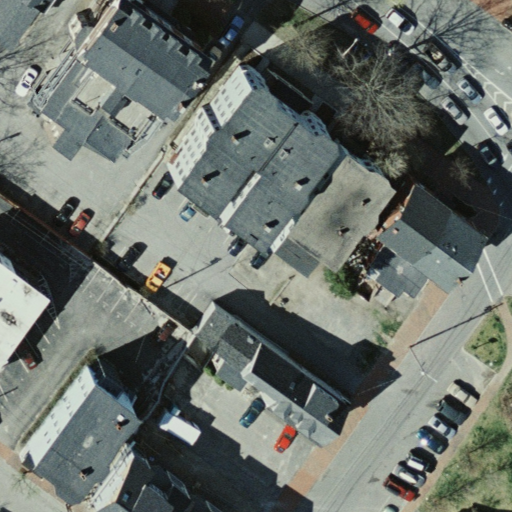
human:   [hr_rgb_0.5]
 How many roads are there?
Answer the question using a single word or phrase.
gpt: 5

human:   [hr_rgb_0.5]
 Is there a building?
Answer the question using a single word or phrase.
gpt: yes

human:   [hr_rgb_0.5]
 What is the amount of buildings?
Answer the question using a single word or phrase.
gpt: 2

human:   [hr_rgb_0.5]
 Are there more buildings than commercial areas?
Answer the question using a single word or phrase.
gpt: yes

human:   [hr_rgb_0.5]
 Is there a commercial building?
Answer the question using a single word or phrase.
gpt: no

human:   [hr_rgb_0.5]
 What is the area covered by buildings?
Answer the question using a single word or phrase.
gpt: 580m2

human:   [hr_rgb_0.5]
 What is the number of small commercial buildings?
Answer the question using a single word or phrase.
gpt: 0

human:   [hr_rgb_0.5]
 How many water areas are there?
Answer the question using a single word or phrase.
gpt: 0

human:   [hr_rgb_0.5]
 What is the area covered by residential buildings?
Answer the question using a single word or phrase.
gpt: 580m2

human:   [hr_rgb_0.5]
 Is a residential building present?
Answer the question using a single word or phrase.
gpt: yes

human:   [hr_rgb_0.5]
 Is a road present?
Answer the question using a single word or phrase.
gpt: yes

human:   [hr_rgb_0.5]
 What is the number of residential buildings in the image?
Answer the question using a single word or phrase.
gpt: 2

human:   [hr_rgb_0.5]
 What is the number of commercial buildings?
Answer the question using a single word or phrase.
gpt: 0

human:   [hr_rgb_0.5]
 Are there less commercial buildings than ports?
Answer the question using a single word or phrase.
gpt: no

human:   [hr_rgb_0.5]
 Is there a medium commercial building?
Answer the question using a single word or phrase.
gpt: no

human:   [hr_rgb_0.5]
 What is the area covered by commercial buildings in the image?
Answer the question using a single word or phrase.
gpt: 0m2

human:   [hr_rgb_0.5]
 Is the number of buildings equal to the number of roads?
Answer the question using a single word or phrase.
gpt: no

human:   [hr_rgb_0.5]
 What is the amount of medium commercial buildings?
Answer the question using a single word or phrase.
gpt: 0

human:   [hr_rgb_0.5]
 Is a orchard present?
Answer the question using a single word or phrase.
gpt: no

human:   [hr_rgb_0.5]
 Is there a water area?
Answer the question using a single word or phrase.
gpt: no

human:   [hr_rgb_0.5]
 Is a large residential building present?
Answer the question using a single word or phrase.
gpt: no

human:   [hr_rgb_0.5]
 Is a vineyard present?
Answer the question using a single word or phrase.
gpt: no

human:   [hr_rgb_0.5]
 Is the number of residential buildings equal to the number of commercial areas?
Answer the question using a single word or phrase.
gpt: no

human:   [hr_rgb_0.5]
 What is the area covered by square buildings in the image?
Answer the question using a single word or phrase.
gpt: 0m2

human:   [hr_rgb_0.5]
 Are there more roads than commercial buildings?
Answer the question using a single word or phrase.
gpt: yes

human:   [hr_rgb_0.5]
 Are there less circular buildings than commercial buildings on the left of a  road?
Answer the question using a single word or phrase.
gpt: no

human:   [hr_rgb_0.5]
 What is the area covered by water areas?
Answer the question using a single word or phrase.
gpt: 0m2

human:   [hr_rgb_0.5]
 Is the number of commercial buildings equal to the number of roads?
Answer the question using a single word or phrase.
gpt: no

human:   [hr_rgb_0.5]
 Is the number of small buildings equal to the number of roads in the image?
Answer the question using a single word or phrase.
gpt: no

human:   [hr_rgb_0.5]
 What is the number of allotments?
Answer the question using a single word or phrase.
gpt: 0

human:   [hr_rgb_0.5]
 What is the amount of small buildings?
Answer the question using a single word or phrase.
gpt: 0

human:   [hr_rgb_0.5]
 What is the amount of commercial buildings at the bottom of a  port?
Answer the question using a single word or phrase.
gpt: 0

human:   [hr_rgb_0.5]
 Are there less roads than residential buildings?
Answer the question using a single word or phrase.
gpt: no

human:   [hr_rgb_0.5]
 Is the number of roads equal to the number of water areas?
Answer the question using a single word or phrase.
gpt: no

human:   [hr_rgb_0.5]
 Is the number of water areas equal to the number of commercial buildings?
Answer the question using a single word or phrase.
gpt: yes

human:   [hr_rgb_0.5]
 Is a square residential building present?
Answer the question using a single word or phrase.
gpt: no

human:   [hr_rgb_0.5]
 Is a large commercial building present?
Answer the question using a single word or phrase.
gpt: no

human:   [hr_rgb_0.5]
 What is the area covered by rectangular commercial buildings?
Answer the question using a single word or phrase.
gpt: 0m2

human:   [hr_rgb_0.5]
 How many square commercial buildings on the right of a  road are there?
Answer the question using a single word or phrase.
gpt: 0

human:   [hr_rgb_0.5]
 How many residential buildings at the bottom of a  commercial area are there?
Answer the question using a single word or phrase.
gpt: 0

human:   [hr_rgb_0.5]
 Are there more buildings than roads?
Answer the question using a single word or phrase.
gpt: no

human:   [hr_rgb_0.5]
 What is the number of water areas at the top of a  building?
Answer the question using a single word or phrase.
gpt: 0

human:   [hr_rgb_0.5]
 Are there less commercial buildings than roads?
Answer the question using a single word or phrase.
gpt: yes

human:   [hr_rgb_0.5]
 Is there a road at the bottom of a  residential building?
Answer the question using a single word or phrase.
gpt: yes

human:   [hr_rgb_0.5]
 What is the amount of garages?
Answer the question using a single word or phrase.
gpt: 0

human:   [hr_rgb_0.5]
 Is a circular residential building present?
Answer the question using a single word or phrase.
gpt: no

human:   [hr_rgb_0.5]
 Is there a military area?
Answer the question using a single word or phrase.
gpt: no

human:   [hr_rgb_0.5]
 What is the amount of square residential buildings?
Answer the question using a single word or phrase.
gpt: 0

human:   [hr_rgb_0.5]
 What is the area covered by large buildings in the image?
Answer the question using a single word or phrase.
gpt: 0m2

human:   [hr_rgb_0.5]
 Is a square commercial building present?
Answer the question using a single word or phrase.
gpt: no

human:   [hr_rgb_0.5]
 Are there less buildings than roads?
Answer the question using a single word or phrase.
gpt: yes

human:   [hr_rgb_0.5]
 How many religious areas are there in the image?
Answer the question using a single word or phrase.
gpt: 0

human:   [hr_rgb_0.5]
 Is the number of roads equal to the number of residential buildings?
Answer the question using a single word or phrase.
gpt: no

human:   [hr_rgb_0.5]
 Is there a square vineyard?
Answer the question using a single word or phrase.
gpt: no

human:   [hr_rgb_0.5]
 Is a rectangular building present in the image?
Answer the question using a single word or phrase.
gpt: no

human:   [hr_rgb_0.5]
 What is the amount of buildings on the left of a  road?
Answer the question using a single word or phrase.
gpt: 2

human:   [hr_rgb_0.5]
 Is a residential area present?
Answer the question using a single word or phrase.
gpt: no

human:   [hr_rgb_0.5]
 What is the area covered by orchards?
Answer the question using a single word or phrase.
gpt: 0m2

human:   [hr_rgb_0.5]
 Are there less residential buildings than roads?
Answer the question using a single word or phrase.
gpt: yes

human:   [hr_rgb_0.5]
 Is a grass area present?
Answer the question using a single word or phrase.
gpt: no

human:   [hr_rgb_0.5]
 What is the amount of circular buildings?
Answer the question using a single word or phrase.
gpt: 0

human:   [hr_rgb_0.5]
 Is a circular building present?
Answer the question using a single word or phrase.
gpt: no

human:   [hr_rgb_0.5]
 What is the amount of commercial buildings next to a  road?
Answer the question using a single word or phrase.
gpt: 0

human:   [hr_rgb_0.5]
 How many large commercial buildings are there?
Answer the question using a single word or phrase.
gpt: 0